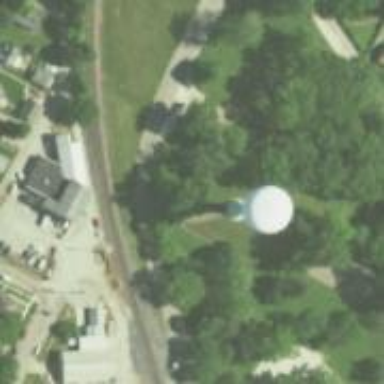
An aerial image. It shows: Water tower that is man-made.